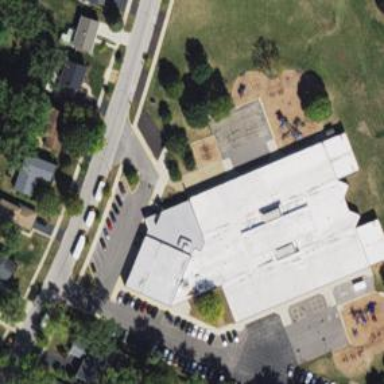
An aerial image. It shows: White-roofed school building.